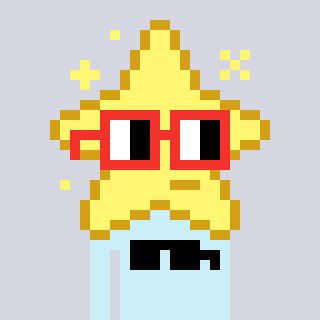
a pixel art character with square red glasses, a star-shaped head and a cold-colored body on a cool background